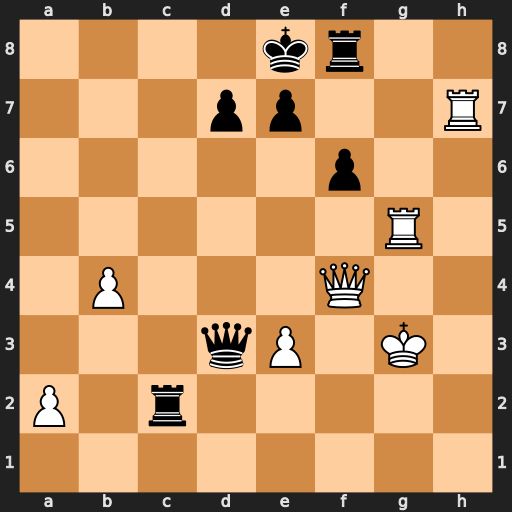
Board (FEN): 4kr2/3pp2R/5p2/6R1/1P3Q2/3qP1K1/P1r5/8
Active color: w
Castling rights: -
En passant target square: -
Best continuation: Qb8+ Rc8 Qxc8#